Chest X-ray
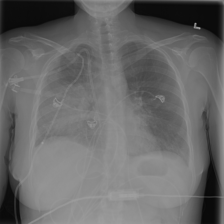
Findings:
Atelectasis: negative
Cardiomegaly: negative
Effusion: positive
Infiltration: negative
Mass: negative
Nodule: negative
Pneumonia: negative
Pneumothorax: positive
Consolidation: negative
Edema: negative
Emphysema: negative
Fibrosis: negative
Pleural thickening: negative
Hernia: negative